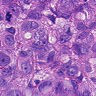
Metastatic tissue present: yes